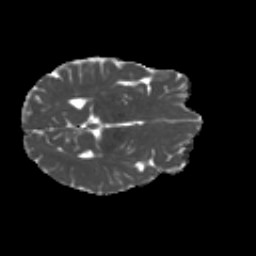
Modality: MD
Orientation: axial
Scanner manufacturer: siemens
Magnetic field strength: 3 T
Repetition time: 4.16 s
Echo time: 0.0806 s